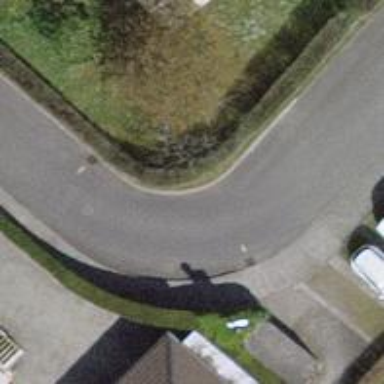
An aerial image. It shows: Residential road with sidewalk on the left.